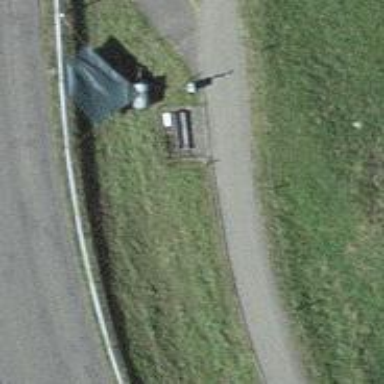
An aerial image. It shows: Bench for seating.